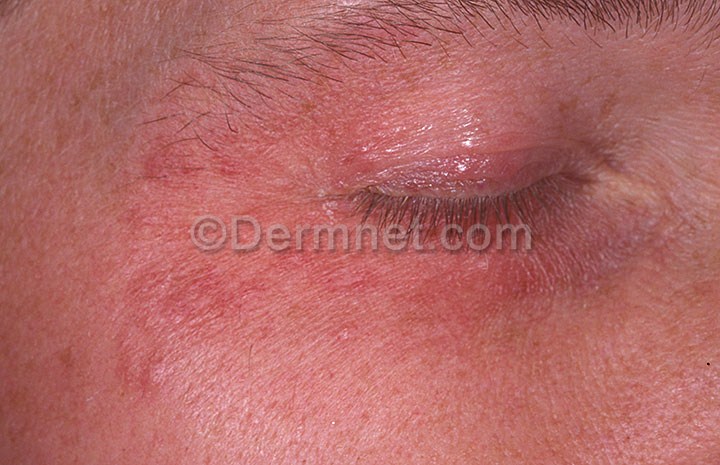
Disease: Acne and Rosacea Photos